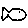
Label: fish